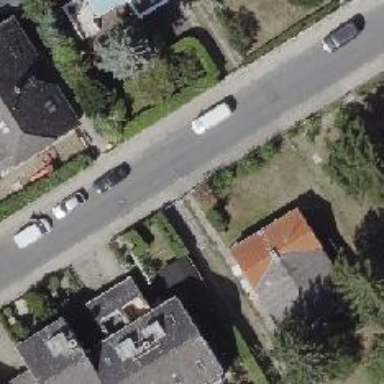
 featuring sidewalks on both sides and parking lane on the right."